Question: Can you please tell me what's wrong with this code ? I can view categories but the subcategories comes as the name of categories .
'''
$orderby = 'name';
$empty = 0;
$args = array(
'orderby' => $orderby,
'show_count' => $show_count,
'hide_empty' => $empty,
);
$all_categories = get_terms( 'product_cat', $args );
$html = '';
if (count($all_categories))
{
$array = $all_categories;
foreach($all_categories as $category)
{
if($category->parent == 0)
{
$html .= '<div class="checkbox"><label><input type="checkbox" class="product-cageories" value="'.$category->term_id.'"> '.$category->name.'</label></div>';
$j = 0;
foreach($array as $index => $child)
{
if($child->parent == $category->term_id)
{
$html .= '<div class="checkbox"><span class="pull-left">&nbsp;&nbsp;&nbsp;&nbsp;&nbsp;</span><label><input type="checkbox" class="product-cageories" value="'.$category->term_id.'"> '.$category->name.'</label></div>';
unset($array[$index]);
}
if($child->term_id == $category->term_id)
{
unset($array[$index]);
}
}
}
else
{
continue;
}
}
}
echo $html;
wp_die();
'''
I have marketed the problem in the picture .
Thank you in advance

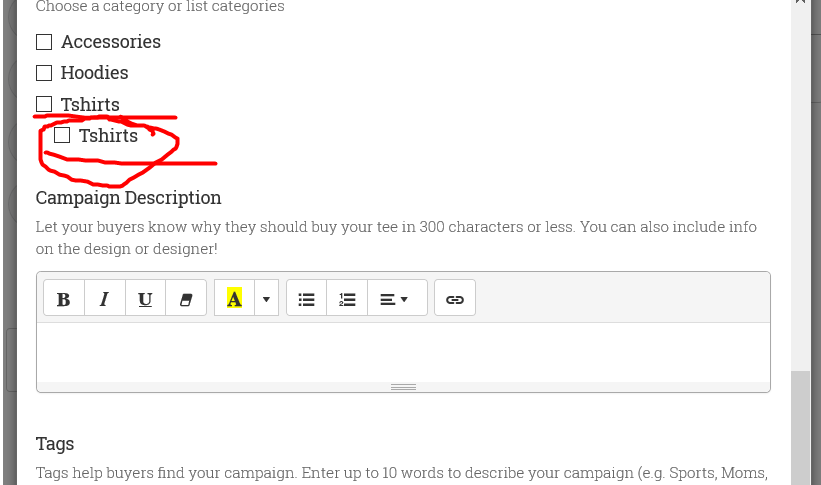
Answer: Here is the solution
In place of subcategories you had printed categories.
'''
$orderby = 'name';
$empty = 0;
$args = array( 'orderby' => $orderby, 'show_count' => $show_count,
'hide_empty' => $empty, );
$all_categories = get_terms( 'product_cat', $args );
$html = '';
if (count($all_categories)) {
$array = $all_categories;
foreach($all_categories as $category) {
if($category->parent == 0) {
$html .= '<div class="checkbox"><label><input type="checkbox" class="product-cageories" value="'.$category->term_id.'"> '.$category->name.'</label></div>';
$j = 0;
foreach($array as $index => $child) {
if($child->parent == $category->term_id) {
$html .= '<div class="checkbox"><span class="pull-left">&nbsp;&nbsp;&nbsp;&nbsp;&nbsp;</span><label><input type="checkbox" class="product-cageories" value="'.$child->term_id.'"> '.$child->name.'</label></div>';
unset($array[$index]);
}
if($child->term_id == $category->term_id) {
unset($array[$index]);
}
}
}else{
continue;
}
}
}
echo $html;
wp_die();
'''